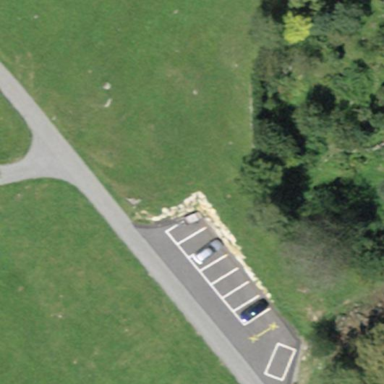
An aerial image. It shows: Parking available on the street side.